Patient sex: M
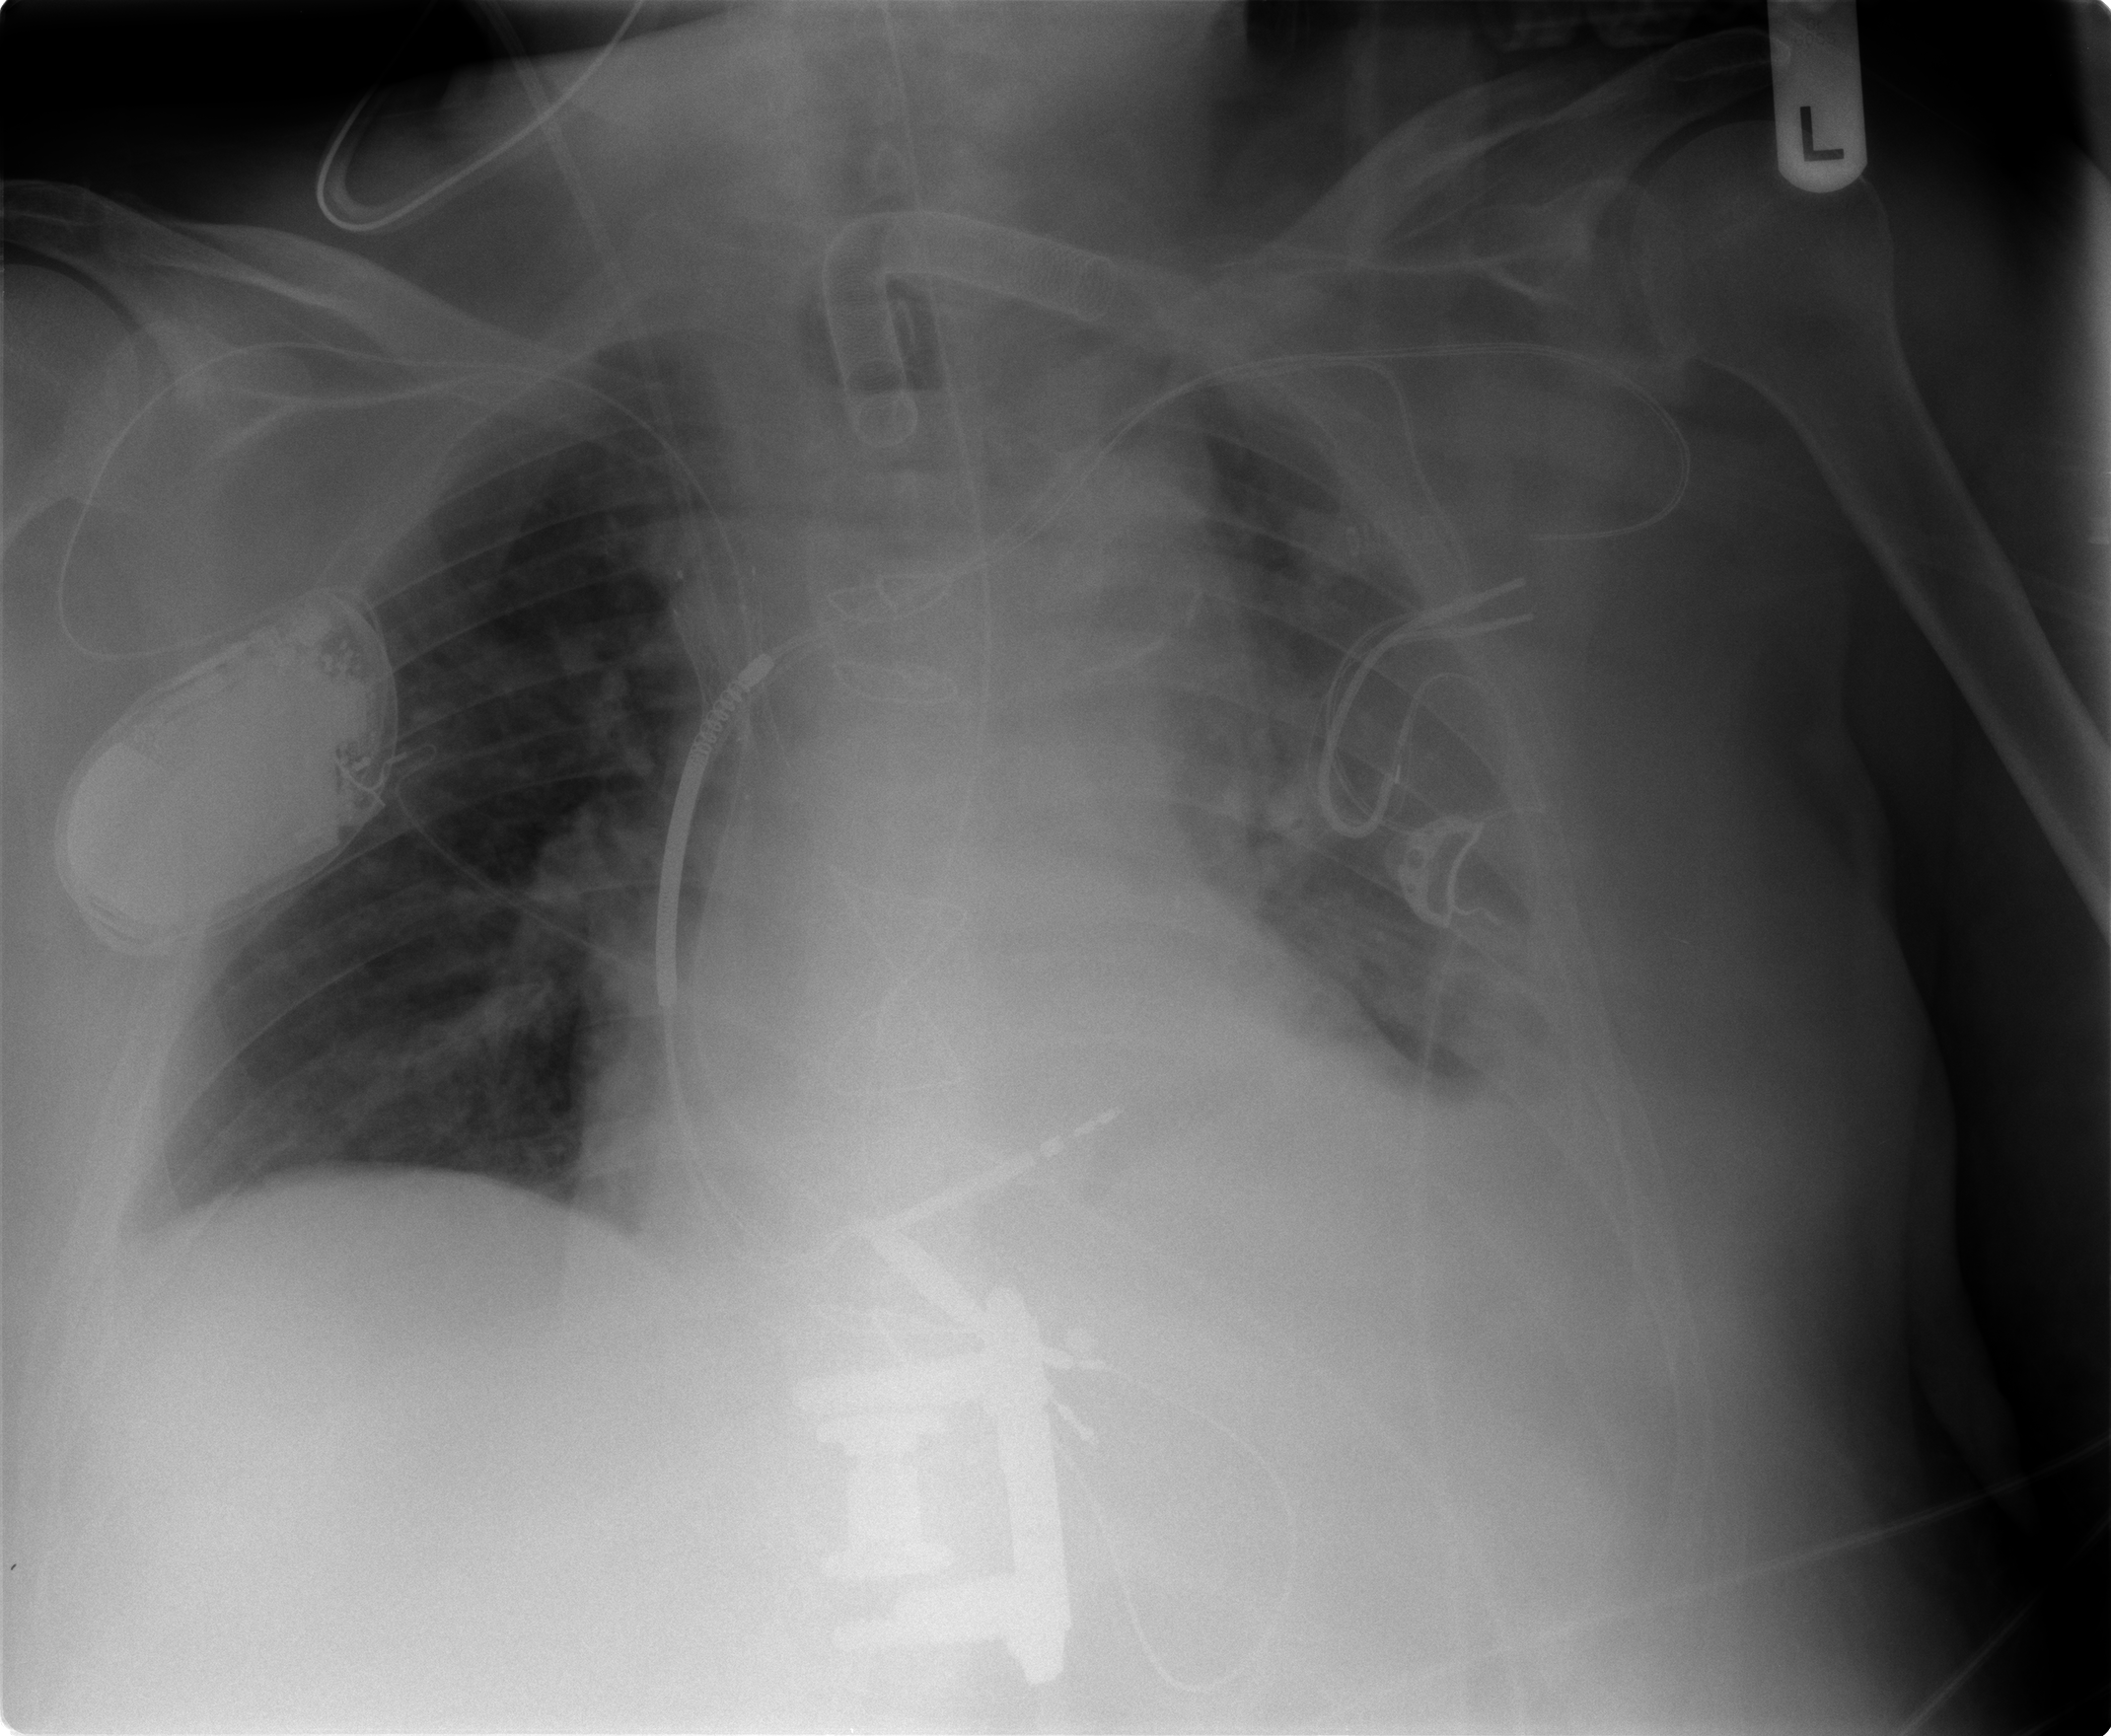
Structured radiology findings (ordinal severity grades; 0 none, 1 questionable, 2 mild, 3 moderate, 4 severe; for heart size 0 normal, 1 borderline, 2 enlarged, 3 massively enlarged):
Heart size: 2
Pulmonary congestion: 1
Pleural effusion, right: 0
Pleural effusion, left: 2
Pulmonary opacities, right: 0
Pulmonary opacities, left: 2
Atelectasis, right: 0
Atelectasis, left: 2